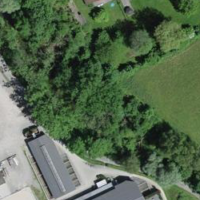
EUNIS habitat code: 53
Species observed at this site:
Prunus padus
Symphoricarpos albus